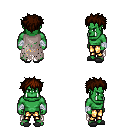
a pixel art fantasy rpg character, male body template, orc, green skin, gray tattered cape, gold greaves, brown bedhead hairstyle, white cloth bandages, gray slippers, four views (front, back, left, right), 2x2 character sprite sheet, small pixel art, hard edges, no anti-aliasing